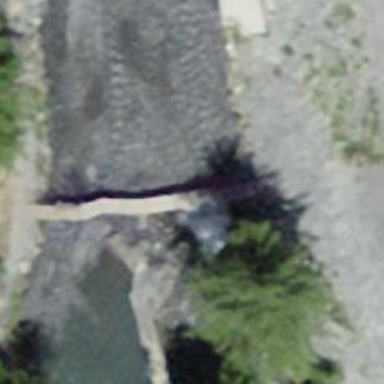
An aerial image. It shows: Weir in waterway.